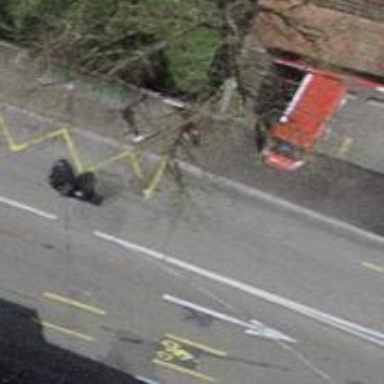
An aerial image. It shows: Sidewalk with asphalt surface leading to platform for public transport. The platform has shelter.